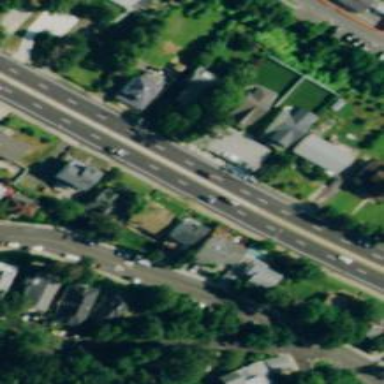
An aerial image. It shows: Trunk highway.